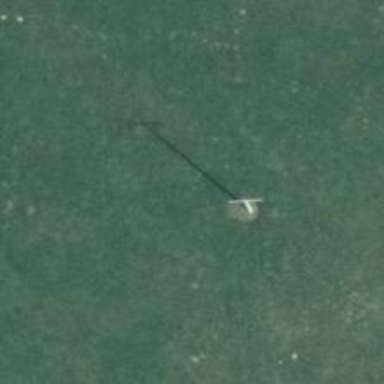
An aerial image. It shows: Power pole.